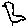
Label: bird